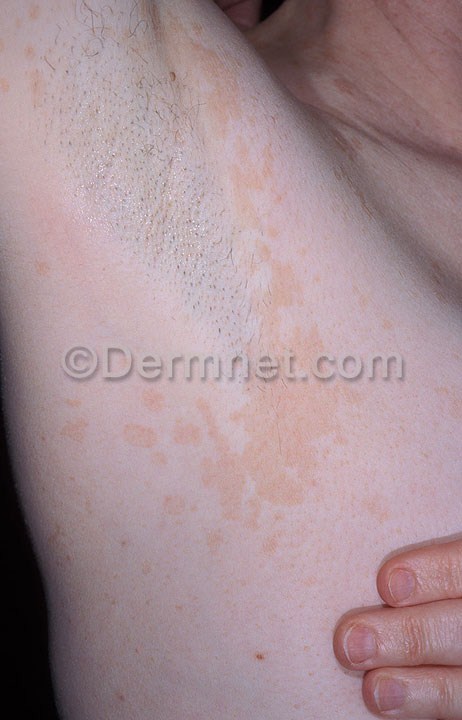
Disease: Tinea Ringworm Candidiasis and other Fungal Infections